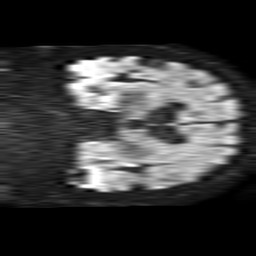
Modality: TRACE
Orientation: coronal
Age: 76
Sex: male
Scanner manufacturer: philips
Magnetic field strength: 1.5 T
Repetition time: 4.6 s
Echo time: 0.08631 s